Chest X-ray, AP view. Patient: 59 years old, sex M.
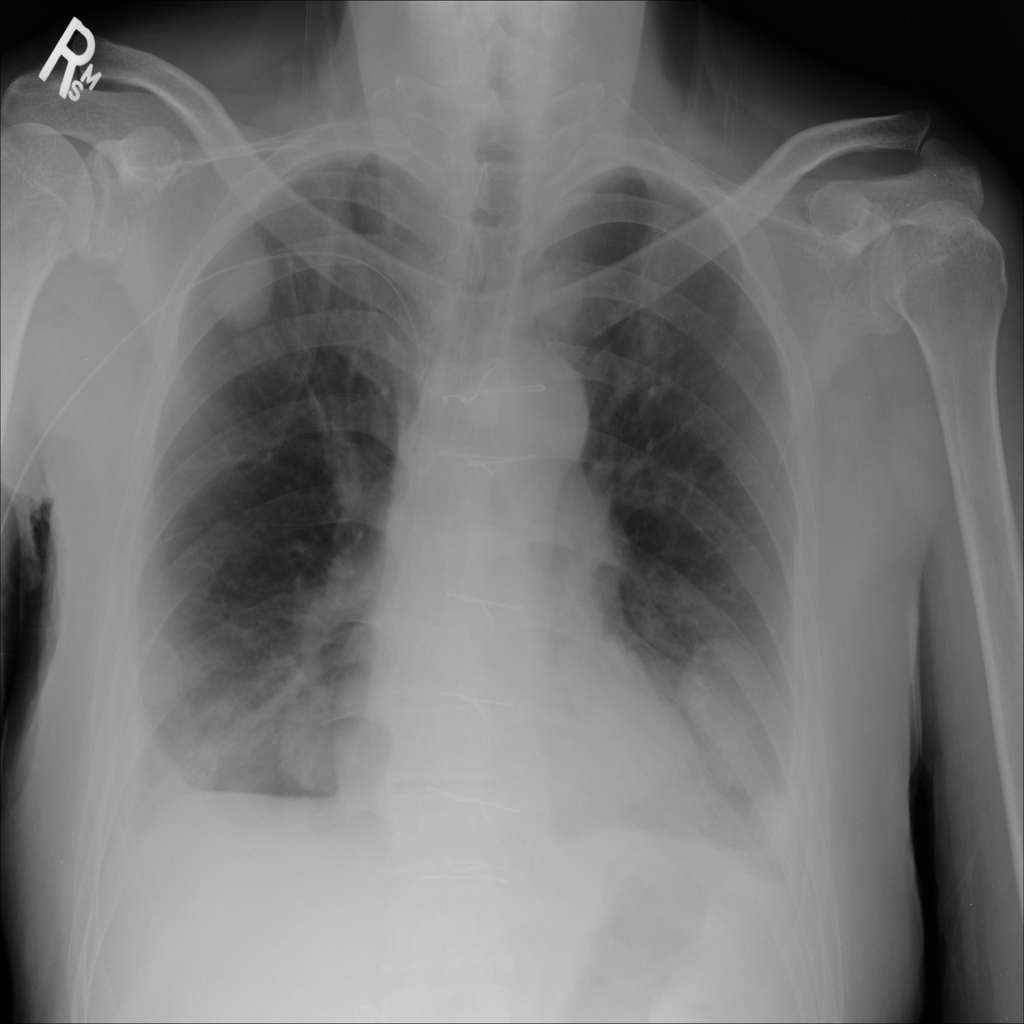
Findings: Effusion, Mass